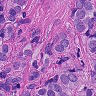
Metastatic tissue present: yes